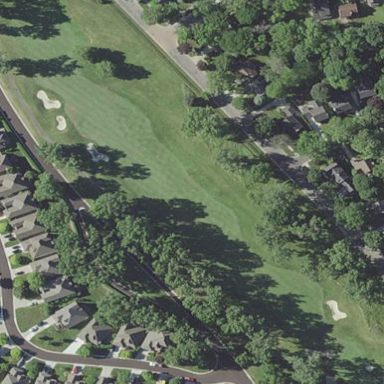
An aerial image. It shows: Golf fairway surrounded by grass.